Question:
I just created a MVC 4 application in which I have a table with many rows. Each row has an Active or an Inactive status.
If the record is in an active state it's showing this buttons (like as in the 2nd row in the picture above).
'''
<button
class="btn btn-xs active btn-primary"
data-HEI_ID = @item.HEI_ID
data-status = "true">Active
</button>
<button
class="btn btn-xs inactiveColor btn-default"
data-HEI_ID = @item.HEI_ID
data-status = "false">Inactive
</button>
'''
If it's in inactive state it's showing this buttons (like as in the 1st row in picture above):
'''
<button
class="btn btn-xs btn-default"
data-HEI_ID = @item.HEI_ID
data-status = "true">Active
</button>
<button
class="btn btn-xs inactiveColor btn-primary active"
data-HEI_ID = @item.HEI_ID
data-status = "false">Inactive
</button>
'''
Here is the jQuery function:
'''
$('.btn-toggle').click(function () {
$(this).find('.btn').toggleClass('active');
if ($(this).find('.btn-primary').size() > 0) {
$(this).find('.btn').toggleClass('btn-primary');
}
if ($(this).find('.btn-danger').size() > 0) {
$(this).find('.btn').toggleClass('btn-danger');
}
if ($(this).find('.btn-success').size() > 0) {
$(this).find('.btn').toggleClass('btn-success');
}
if ($(this).find('.btn-info').size() > 0) {
$(this).find('.btn').toggleClass('btn-info');
}
$(this).find('.btn').toggleClass('btn-default'); {
}
});
'''
But when I click the selected state, either active or inactive, it is switching the buttons.
How to prevent this using jQuery?
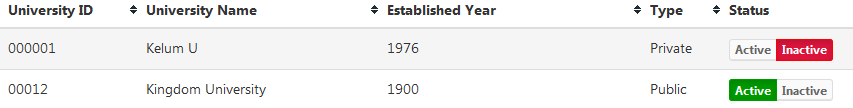
Answer: You have binded click handler for the parent element of button instead you can bind it for button except having class 'active' in it as this indicates the selected state.
'''
$('.btn.btn-xs').click(function () {
//return if clicked button have class active
if($(this).hasClass('active'))
return false;
var $parent = $(this).closest('.btn-toggle');
$parent.find('.btn').toggleClass('active');
if ($parent.find('.btn-primary').size() > 0) {
$parent.find('.btn').toggleClass('btn-primary');
}
if ($parent.find('.btn-danger').size() > 0) {
$parent.find('.btn').toggleClass('btn-danger');
}
if ($parent.find('.btn-success').size() > 0) {
$parent.find('.btn').toggleClass('btn-success');
}
if ($parent.find('.btn-info').size() > 0) {
$parent.find('.btn').toggleClass('btn-info');
}
$parent.find('.btn').toggleClass('btn-default'); {
}
});
'''